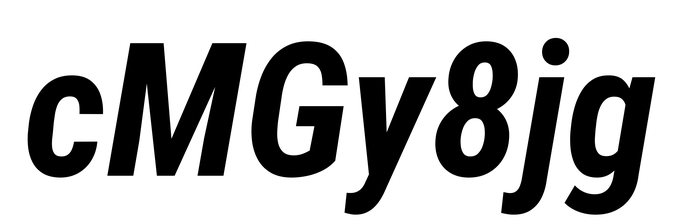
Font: Roboto-Italic_Condensed_Bold_Italic